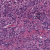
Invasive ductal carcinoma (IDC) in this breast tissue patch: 1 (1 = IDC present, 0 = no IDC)